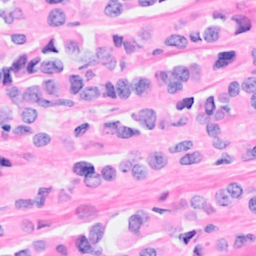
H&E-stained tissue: Breast